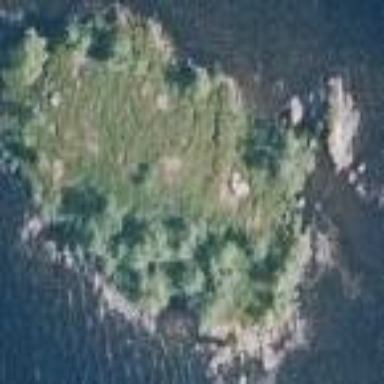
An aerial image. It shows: Islet.